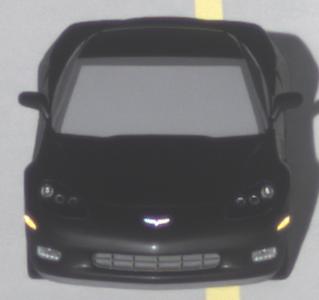
Make: Chevrolet
Model: Corvette Coupé
Detailed model: Corvette (C6) Coupé
Model produced from: 2005/02
Model produced until: 2008/03
Doors: 3
Color: black
Road condition: dry road
Daytime: morning or afternoon
Contrast: high contrast